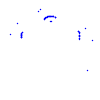
Particle: kaon